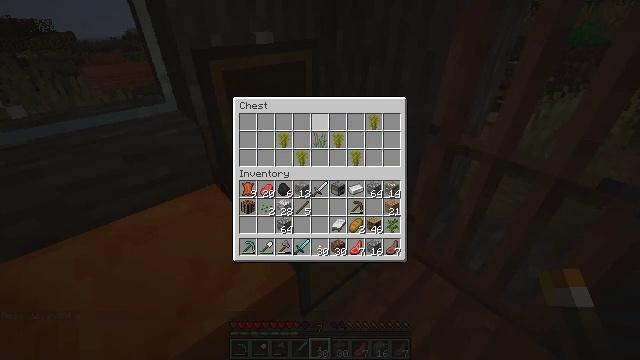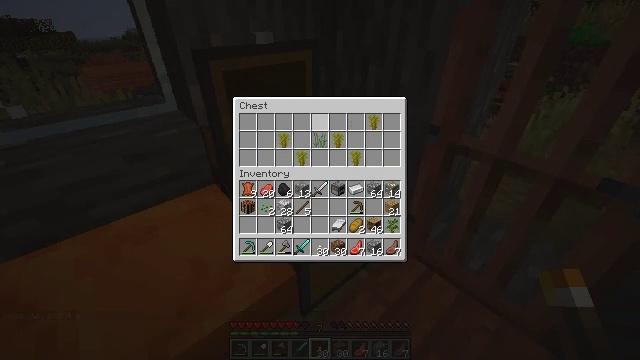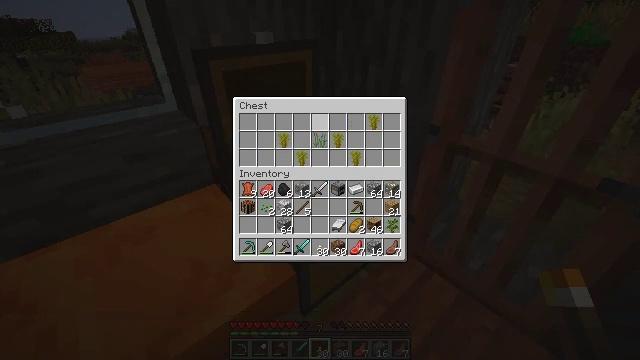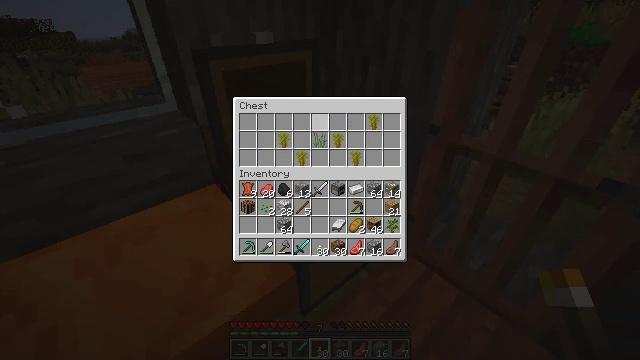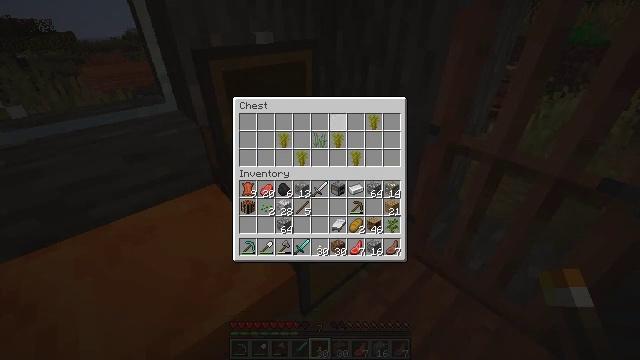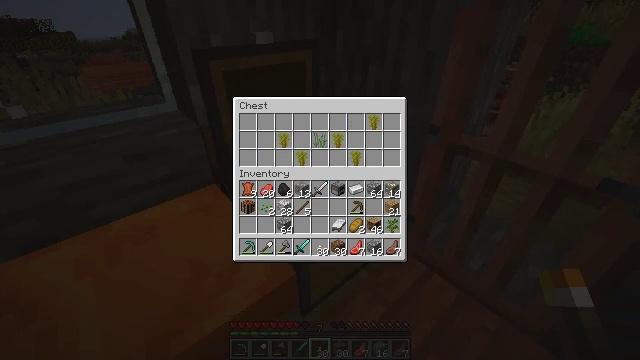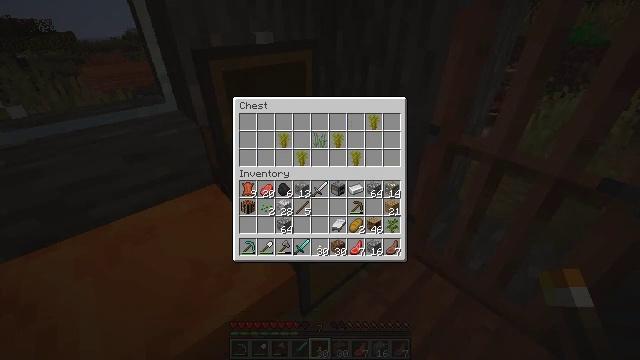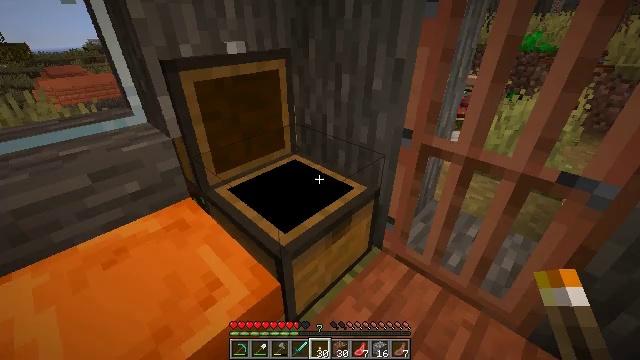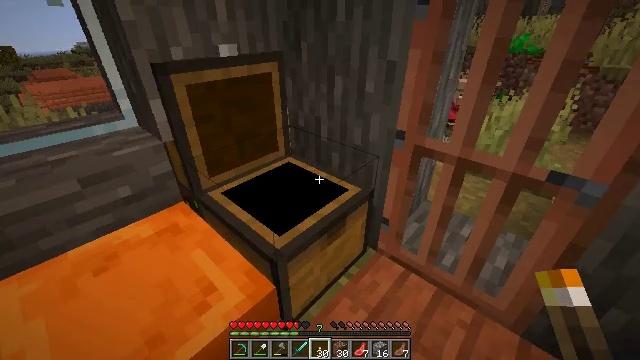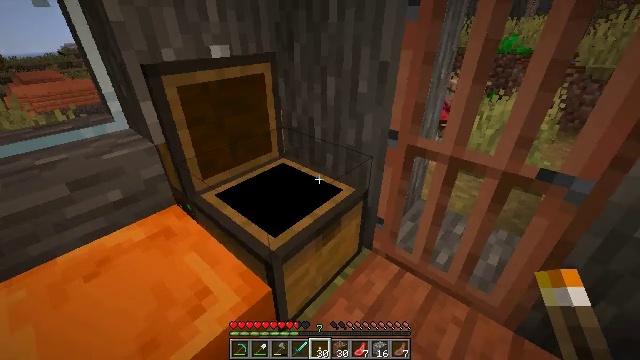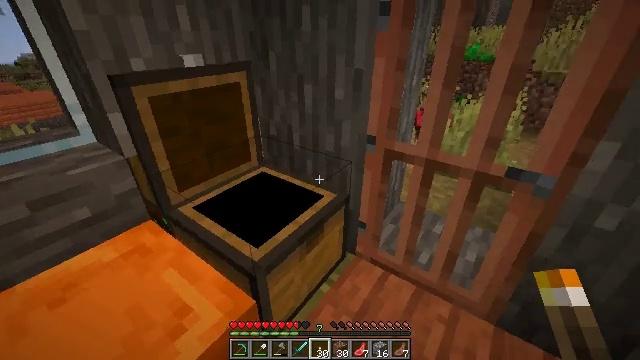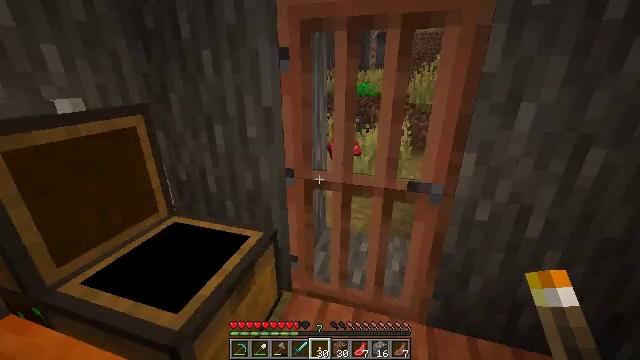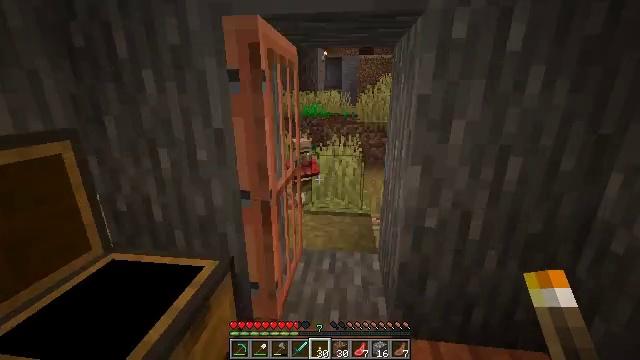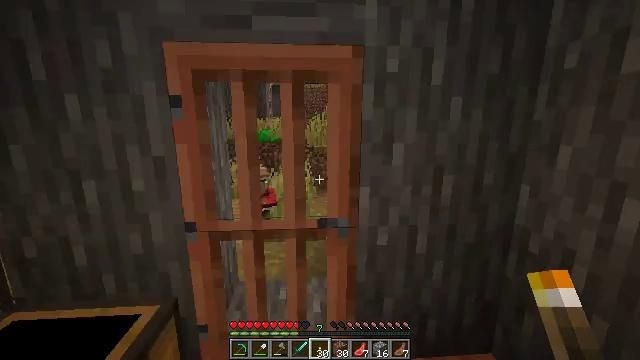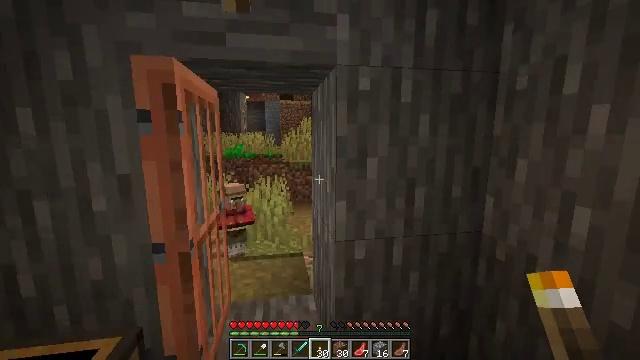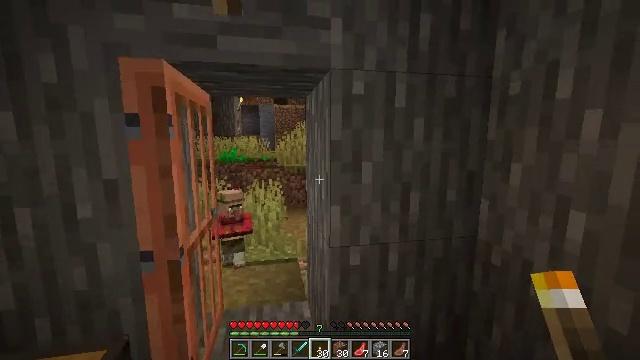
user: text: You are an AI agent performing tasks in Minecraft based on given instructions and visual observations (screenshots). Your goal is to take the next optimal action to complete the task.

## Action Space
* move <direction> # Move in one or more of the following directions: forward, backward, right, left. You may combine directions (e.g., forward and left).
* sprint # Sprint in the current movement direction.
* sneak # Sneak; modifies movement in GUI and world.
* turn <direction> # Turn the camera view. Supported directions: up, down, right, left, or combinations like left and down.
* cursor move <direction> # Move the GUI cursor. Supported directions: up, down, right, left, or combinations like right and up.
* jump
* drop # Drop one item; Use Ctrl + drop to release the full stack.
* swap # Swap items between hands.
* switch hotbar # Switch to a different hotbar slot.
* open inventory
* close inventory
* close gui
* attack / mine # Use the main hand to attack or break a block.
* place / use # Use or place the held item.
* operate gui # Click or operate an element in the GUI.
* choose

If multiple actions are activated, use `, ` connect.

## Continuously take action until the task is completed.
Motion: motion action
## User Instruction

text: Break the melon to get slices.
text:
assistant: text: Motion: sneak, operate gui
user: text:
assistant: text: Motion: sneak, operate gui
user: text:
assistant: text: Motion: sneak
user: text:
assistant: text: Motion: sneak, cursor move right
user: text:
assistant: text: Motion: sneak, cursor move right and up
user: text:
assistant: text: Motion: cursor move right
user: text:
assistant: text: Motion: cursor move right and up
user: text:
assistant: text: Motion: turn right, close gui
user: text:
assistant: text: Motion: turn right
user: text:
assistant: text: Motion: turn right and up
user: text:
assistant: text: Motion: turn right and up
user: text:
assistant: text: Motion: turn right and up
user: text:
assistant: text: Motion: turn right and up
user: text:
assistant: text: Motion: turn right and up
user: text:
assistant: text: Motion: move forward, turn right, use / place
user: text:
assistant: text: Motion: move forward, use / place
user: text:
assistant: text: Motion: move forward, use / place
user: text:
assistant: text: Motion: move forward
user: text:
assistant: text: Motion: move forward, turn left
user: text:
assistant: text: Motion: move forward, turn left and down
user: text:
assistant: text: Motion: move forward and move left, turn left and down
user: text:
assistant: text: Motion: move forward and move left
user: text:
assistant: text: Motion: move forward and move left
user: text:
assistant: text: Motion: move forward and move left
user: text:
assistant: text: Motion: move forward and move left, turn right
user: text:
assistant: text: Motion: move forward, turn right
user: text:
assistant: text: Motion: move forward, turn right
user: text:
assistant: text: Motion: move forward, turn right
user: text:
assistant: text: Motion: move forward
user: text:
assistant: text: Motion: move forward